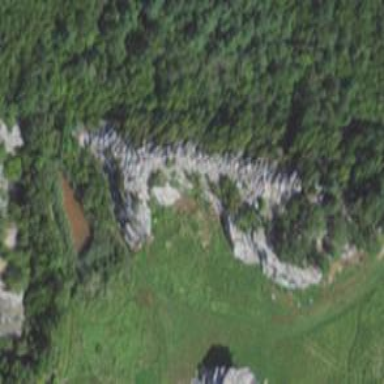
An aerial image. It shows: Cliff in nature.